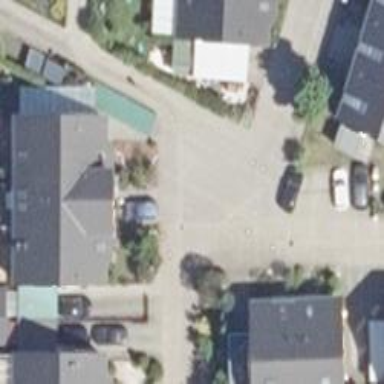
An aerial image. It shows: Living street.